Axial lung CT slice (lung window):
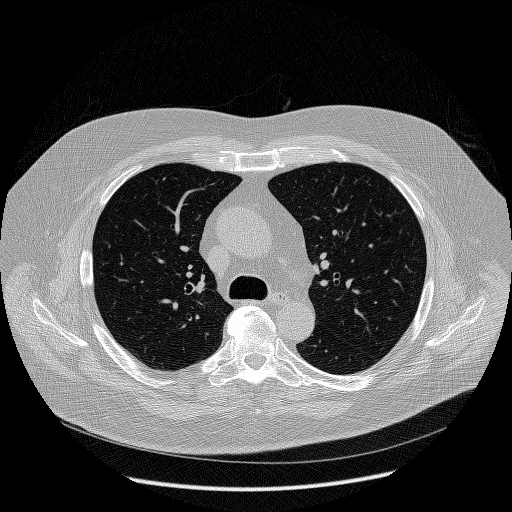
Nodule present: no